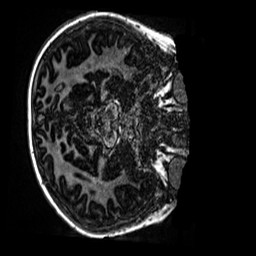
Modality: MP2RAGE
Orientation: axial
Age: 9
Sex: male
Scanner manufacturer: siemens
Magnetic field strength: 3 T
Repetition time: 4 s
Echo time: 0.00299 s